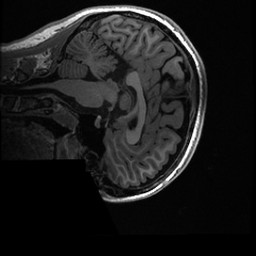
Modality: T1w
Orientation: sagittal